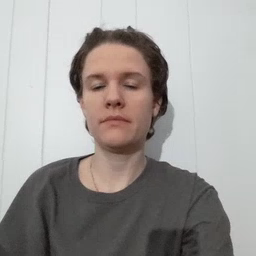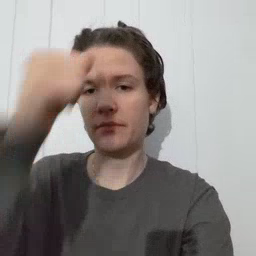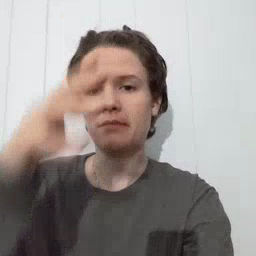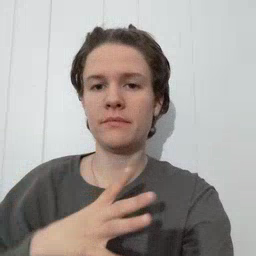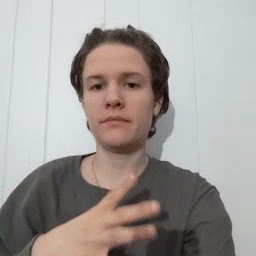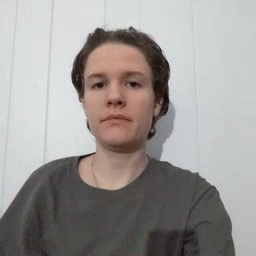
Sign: man